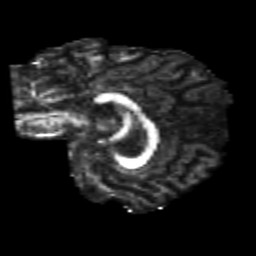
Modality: FA
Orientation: sagittal
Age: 21
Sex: female
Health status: healthy
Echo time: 0.074 s